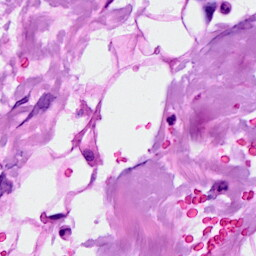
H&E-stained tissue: Breast